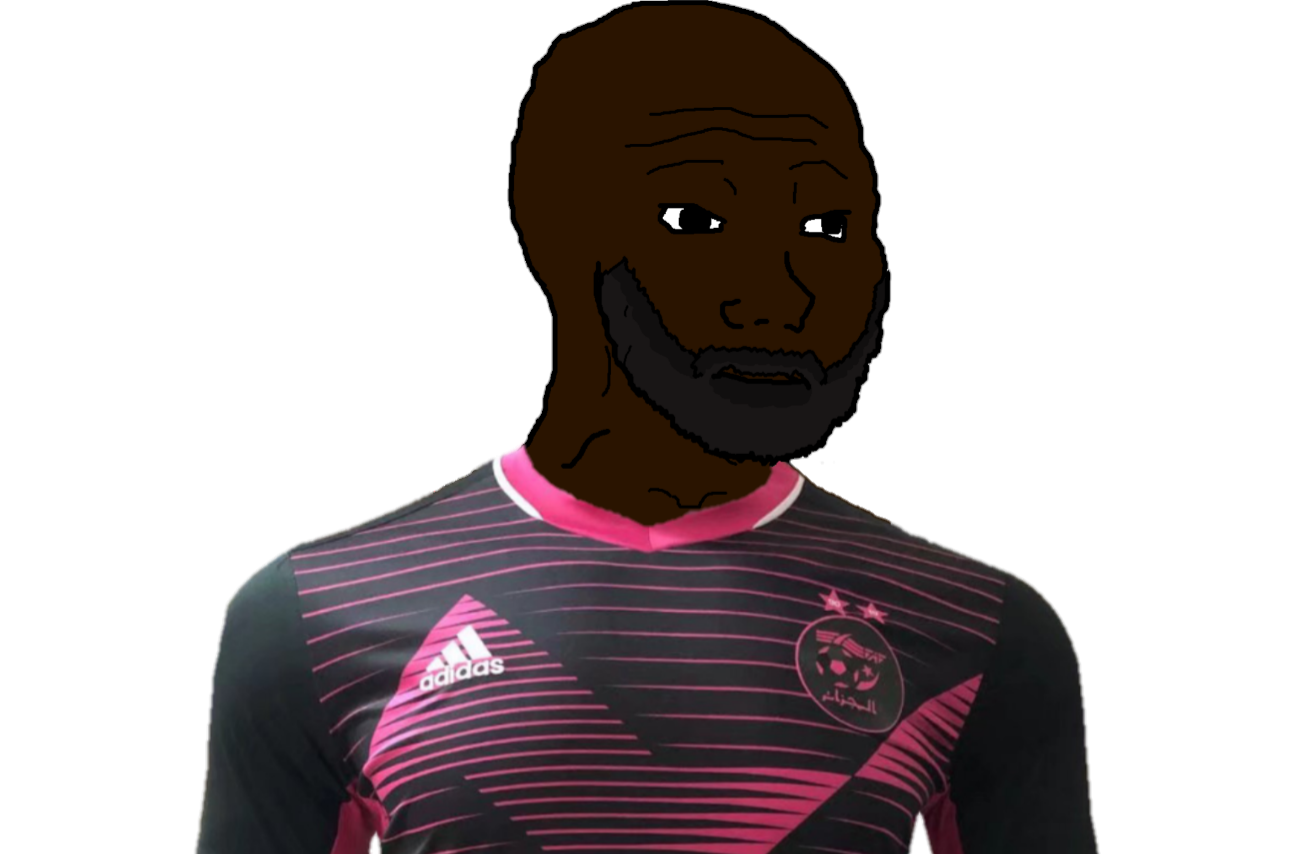
Label: 5_Blackjak